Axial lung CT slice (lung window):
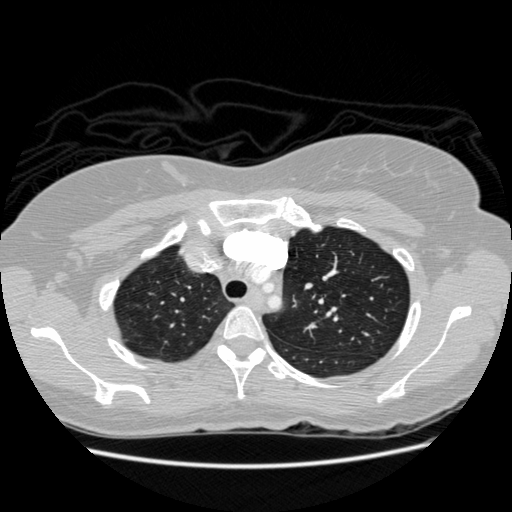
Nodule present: no